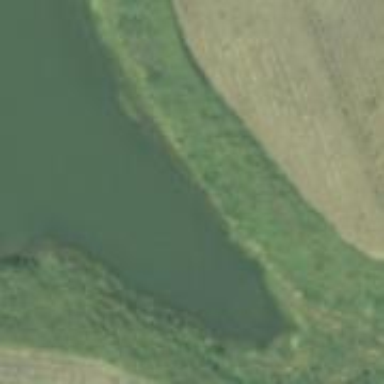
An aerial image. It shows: Serene pond surrounded by nature.